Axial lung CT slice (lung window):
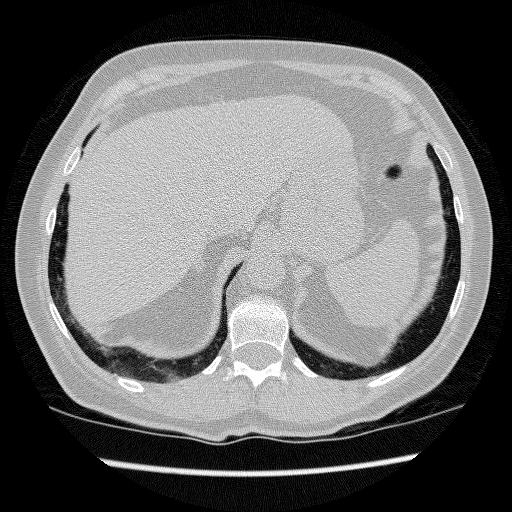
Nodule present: no